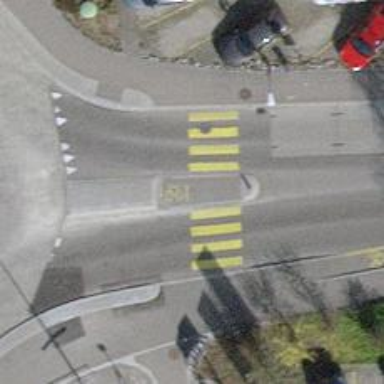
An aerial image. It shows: Uncontrolled road crossing with pedestrian island.